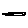
Label: line